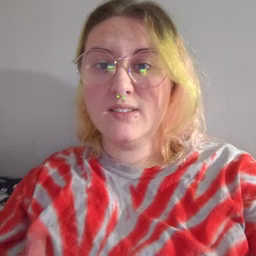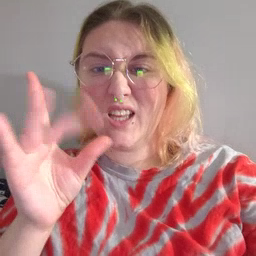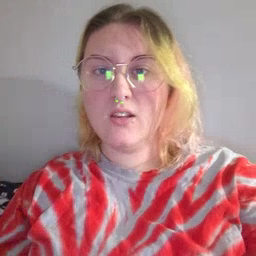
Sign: sticky